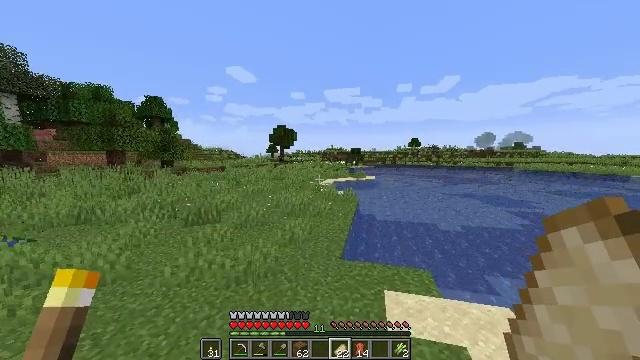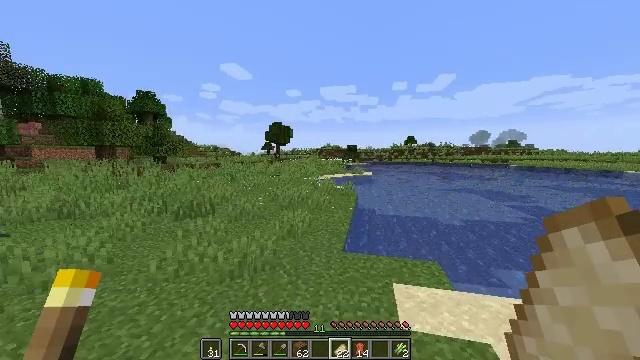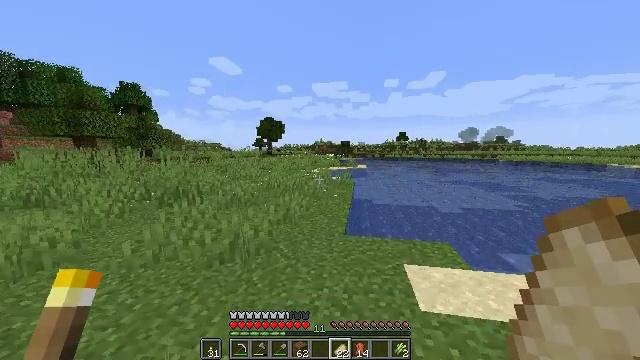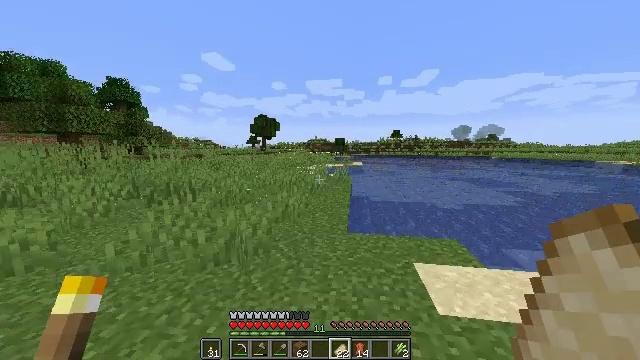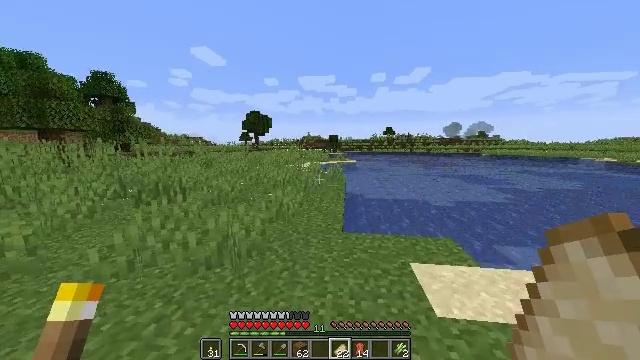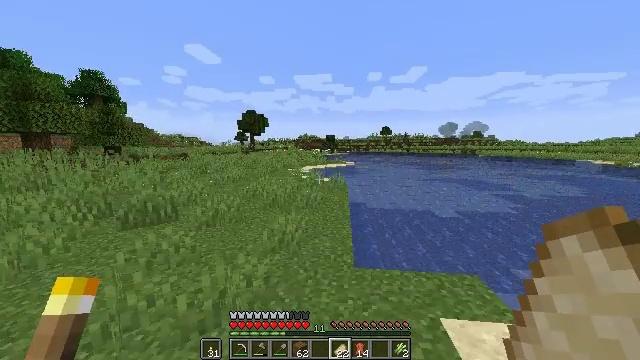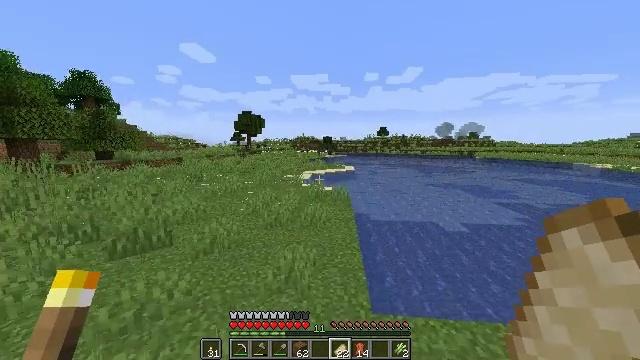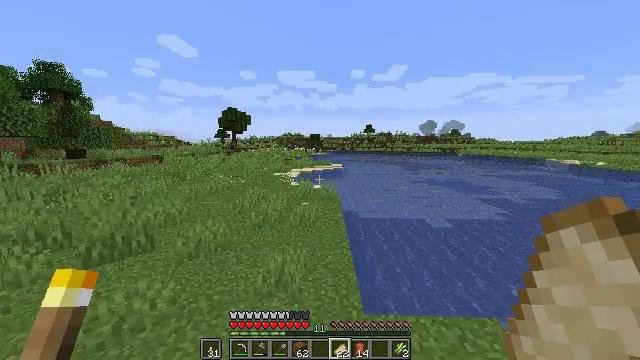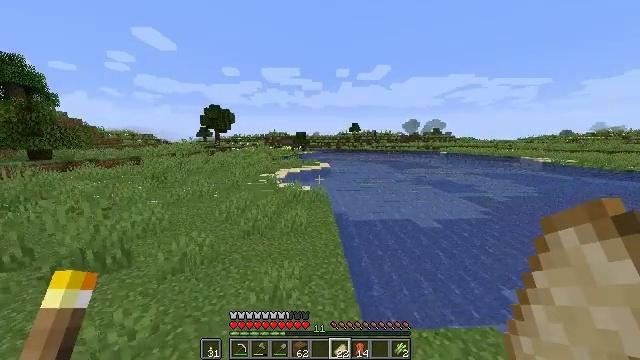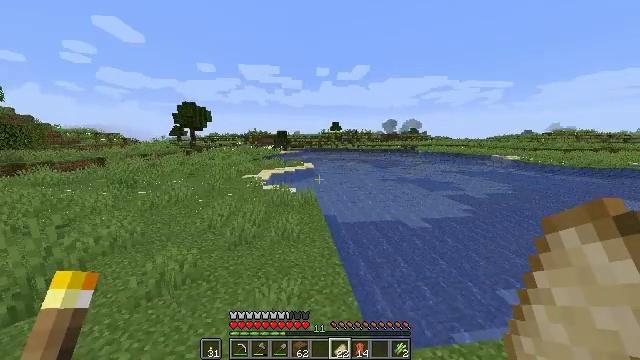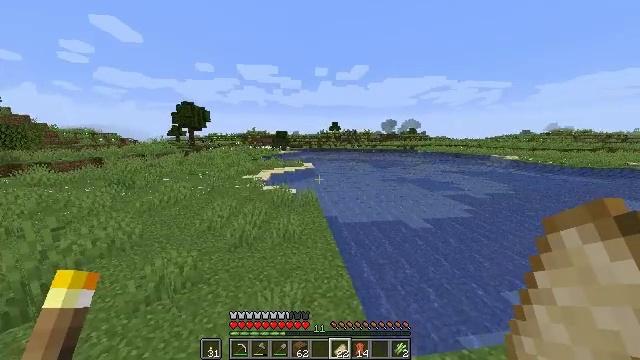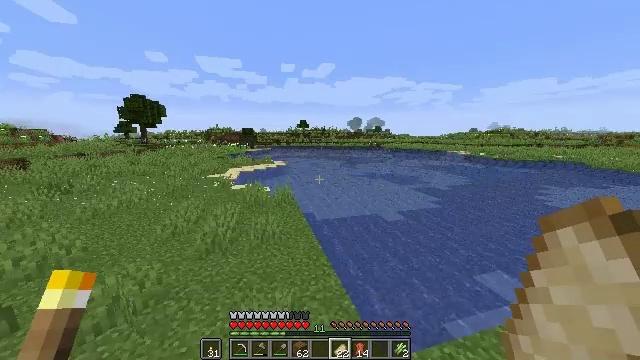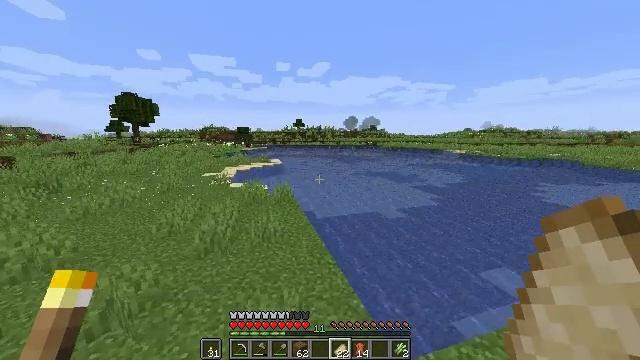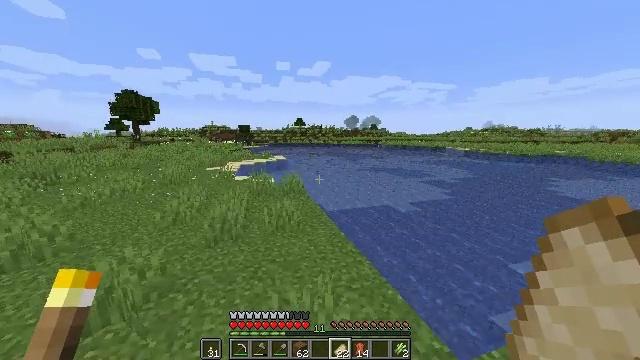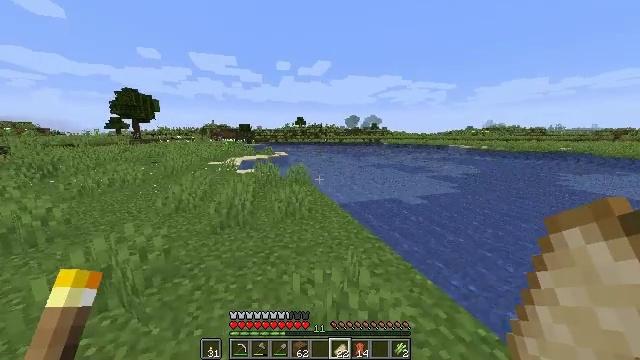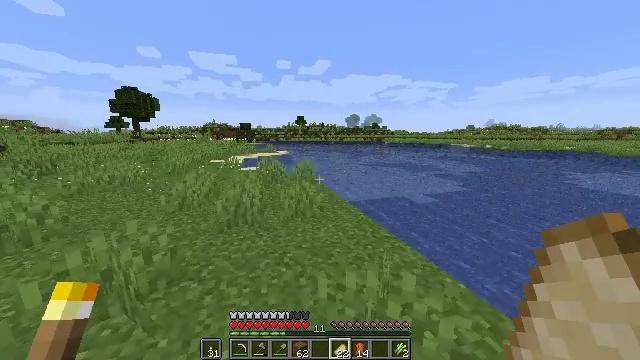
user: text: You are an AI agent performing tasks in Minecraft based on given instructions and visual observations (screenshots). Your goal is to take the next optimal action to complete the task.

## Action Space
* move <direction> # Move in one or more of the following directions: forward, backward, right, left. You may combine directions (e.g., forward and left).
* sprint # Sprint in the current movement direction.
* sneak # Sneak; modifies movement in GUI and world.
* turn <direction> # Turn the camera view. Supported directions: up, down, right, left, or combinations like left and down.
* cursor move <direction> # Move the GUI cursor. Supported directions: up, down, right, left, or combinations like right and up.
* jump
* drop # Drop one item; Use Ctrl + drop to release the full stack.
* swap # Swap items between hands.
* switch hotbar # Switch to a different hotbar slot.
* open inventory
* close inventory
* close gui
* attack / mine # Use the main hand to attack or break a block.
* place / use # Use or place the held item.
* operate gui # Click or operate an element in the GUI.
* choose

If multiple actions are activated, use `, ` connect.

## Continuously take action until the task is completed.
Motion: motion action
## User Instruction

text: Mine the sunflower from the ground.
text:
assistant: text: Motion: move forward and move left, sprint, turn right, jump
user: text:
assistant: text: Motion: move forward and move left, sprint, turn right, jump
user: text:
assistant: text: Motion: move forward and move left, sprint, turn right, jump
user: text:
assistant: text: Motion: move forward and move left, sprint, turn right, jump
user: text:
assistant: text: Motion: move forward and move left, sprint, turn right, jump
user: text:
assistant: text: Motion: move forward and move left, sprint, jump
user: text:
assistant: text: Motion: move forward and move left, sprint, turn right, jump
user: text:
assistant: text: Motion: move forward and move left, sprint, turn right, jump
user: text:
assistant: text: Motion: move forward and move left, sprint, turn right, jump
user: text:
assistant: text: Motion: move forward and move left, sprint, jump
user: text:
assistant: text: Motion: move forward and move left, sprint, turn right, jump
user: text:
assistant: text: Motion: move forward and move left, sprint, turn right, jump
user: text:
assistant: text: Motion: move forward and move left, sprint, jump
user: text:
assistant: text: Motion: move forward and move left, sprint, jump
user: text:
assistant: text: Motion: move forward and move left, sprint, jump
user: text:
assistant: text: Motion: move forward and move left, sprint, jump
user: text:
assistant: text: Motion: move forward and move left, sprint, jump
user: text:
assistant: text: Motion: move forward and move left, sprint, jump
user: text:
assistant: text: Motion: move forward and move left, sprint, jump
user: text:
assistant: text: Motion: move forward and move left, sprint, jump
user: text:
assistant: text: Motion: move forward and move left, sprint, jump
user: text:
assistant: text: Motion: move forward and move left, sprint, jump
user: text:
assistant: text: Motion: move forward and move left, sprint, jump
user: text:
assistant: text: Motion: move forward and move left, sprint, jump
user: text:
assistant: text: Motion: move forward and move left, sprint, jump
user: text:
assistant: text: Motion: move forward and move left, sprint, jump
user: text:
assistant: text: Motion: move forward and move left, sprint, jump
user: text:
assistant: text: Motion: move forward and move left, sprint, jump
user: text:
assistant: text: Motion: move forward and move left, sprint, jump
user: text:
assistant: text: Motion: move forward and move left, sprint, jump